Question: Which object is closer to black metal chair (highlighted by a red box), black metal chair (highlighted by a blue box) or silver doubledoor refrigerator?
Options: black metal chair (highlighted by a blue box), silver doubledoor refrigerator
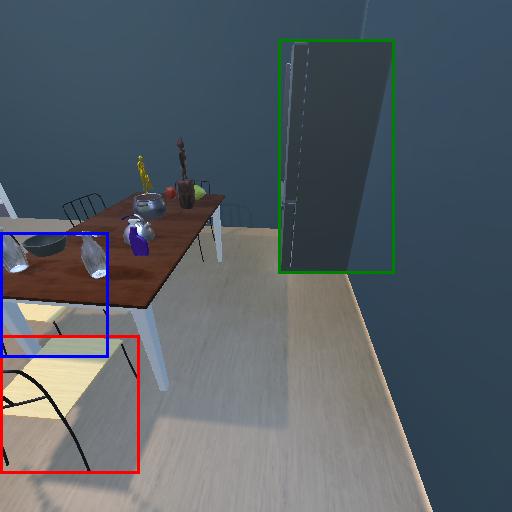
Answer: black metal chair (highlighted by a blue box)